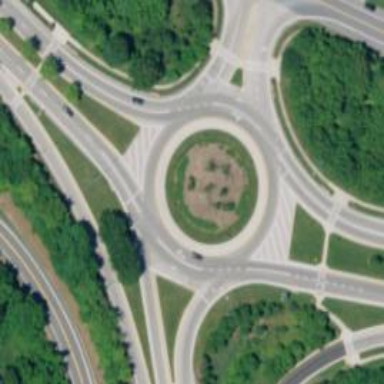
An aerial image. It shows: Roundabout junction on primary highway. The road is expressway.